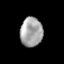
Tissue: prostate
Cell type: T cells
Senescence score: 0.36
Nuclear area (px): 640
Mean DAPI intensity: 164.853